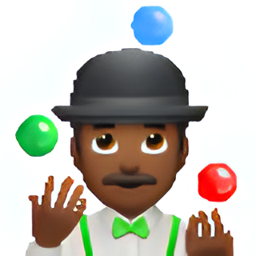
Name: man juggling type 5
Emoji: 🤹🏾‍♂️
Group: People & Body
Sub-group: person-sport